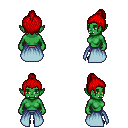
a pixel art fantasy rpg character, female body template, orc, green skin, overskirt, magenta pants, red short topknot hairstyle, ghillies, four views (front, back, left, right), 2x2 character sprite sheet, small pixel art, hard edges, no anti-aliasing